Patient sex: M
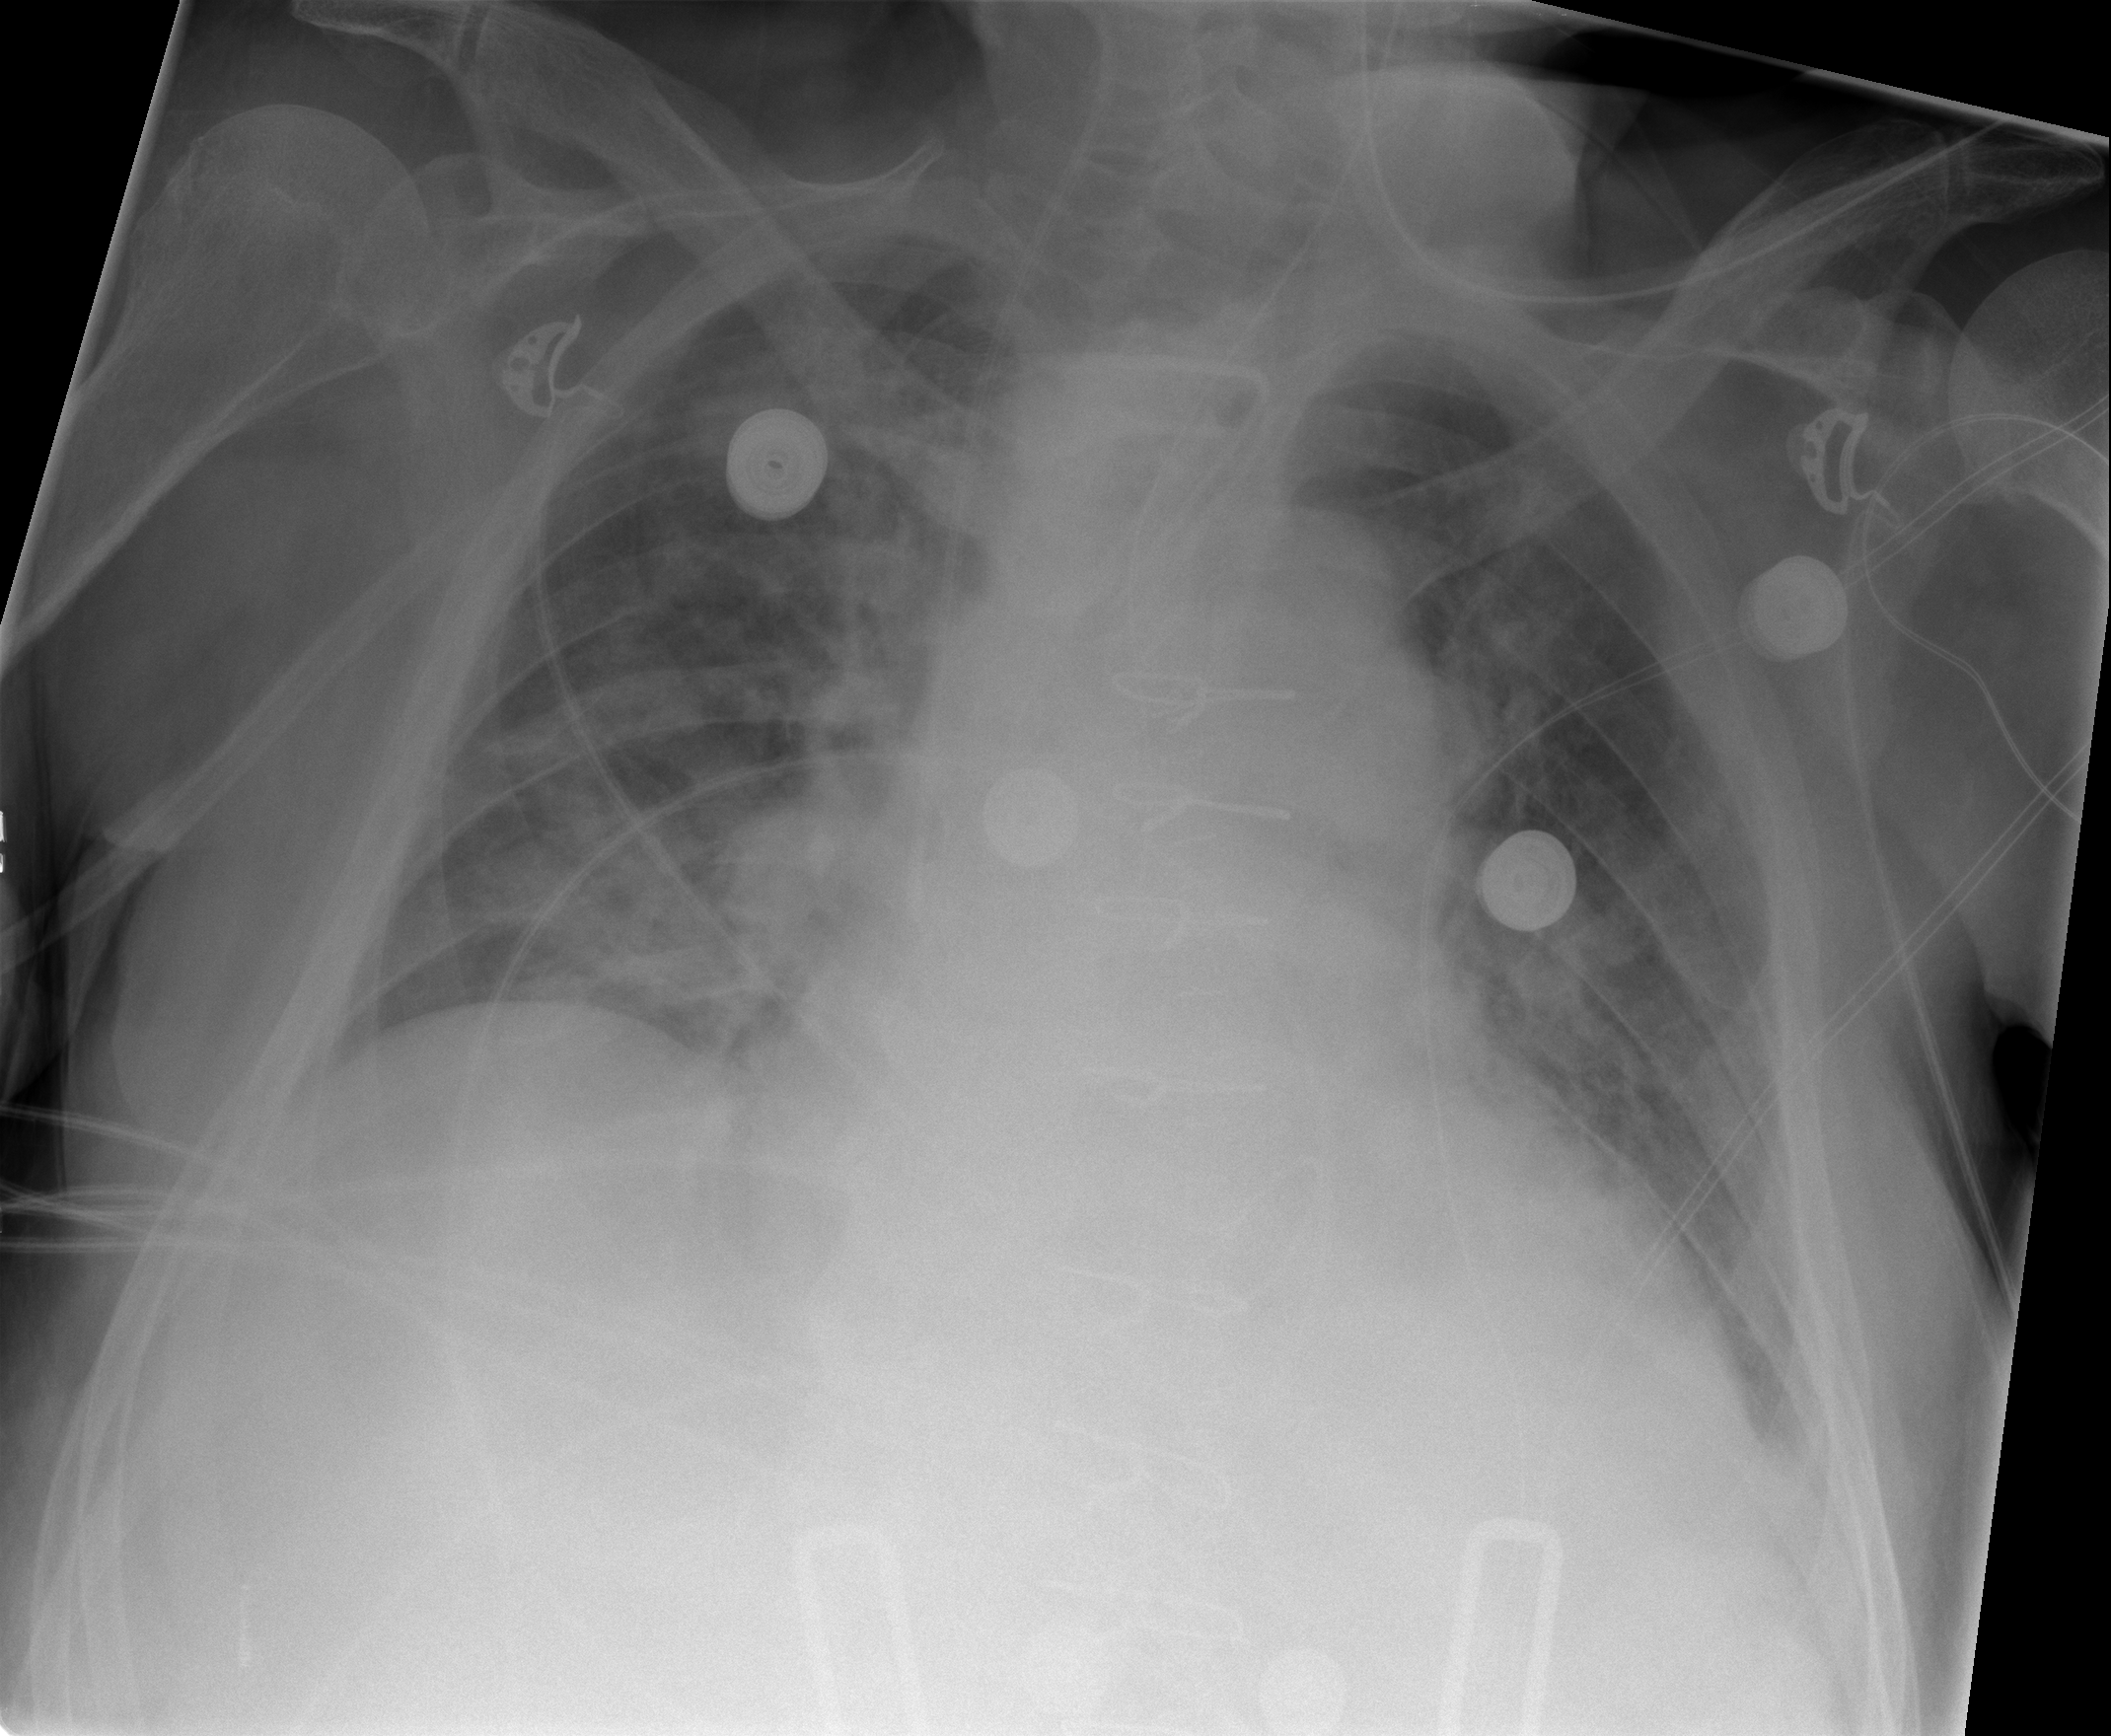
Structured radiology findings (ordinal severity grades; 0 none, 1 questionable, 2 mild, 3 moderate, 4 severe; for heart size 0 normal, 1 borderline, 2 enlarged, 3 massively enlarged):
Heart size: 2
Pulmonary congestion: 0
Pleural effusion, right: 0
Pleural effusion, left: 0
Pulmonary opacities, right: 2
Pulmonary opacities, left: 2
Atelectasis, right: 0
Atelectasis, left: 0